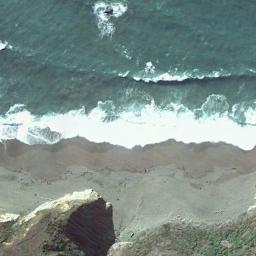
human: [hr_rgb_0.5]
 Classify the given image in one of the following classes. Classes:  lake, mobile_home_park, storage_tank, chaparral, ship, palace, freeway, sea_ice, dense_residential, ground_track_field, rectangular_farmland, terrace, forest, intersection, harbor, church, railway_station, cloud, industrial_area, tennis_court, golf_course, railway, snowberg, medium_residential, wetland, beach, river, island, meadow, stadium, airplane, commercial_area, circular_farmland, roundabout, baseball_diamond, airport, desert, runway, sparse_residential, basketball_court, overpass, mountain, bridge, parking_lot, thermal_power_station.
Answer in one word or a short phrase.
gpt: beach